Field crop: maize
Growth stage: 2
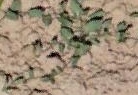
Species: convolvulus